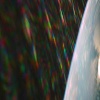
Label: sunburn